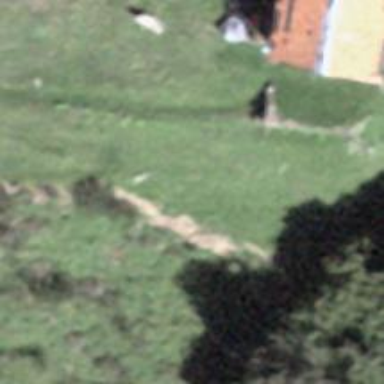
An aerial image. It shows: Isolated dwelling in remote location.